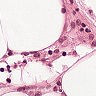
Metastatic tissue present: no